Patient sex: M
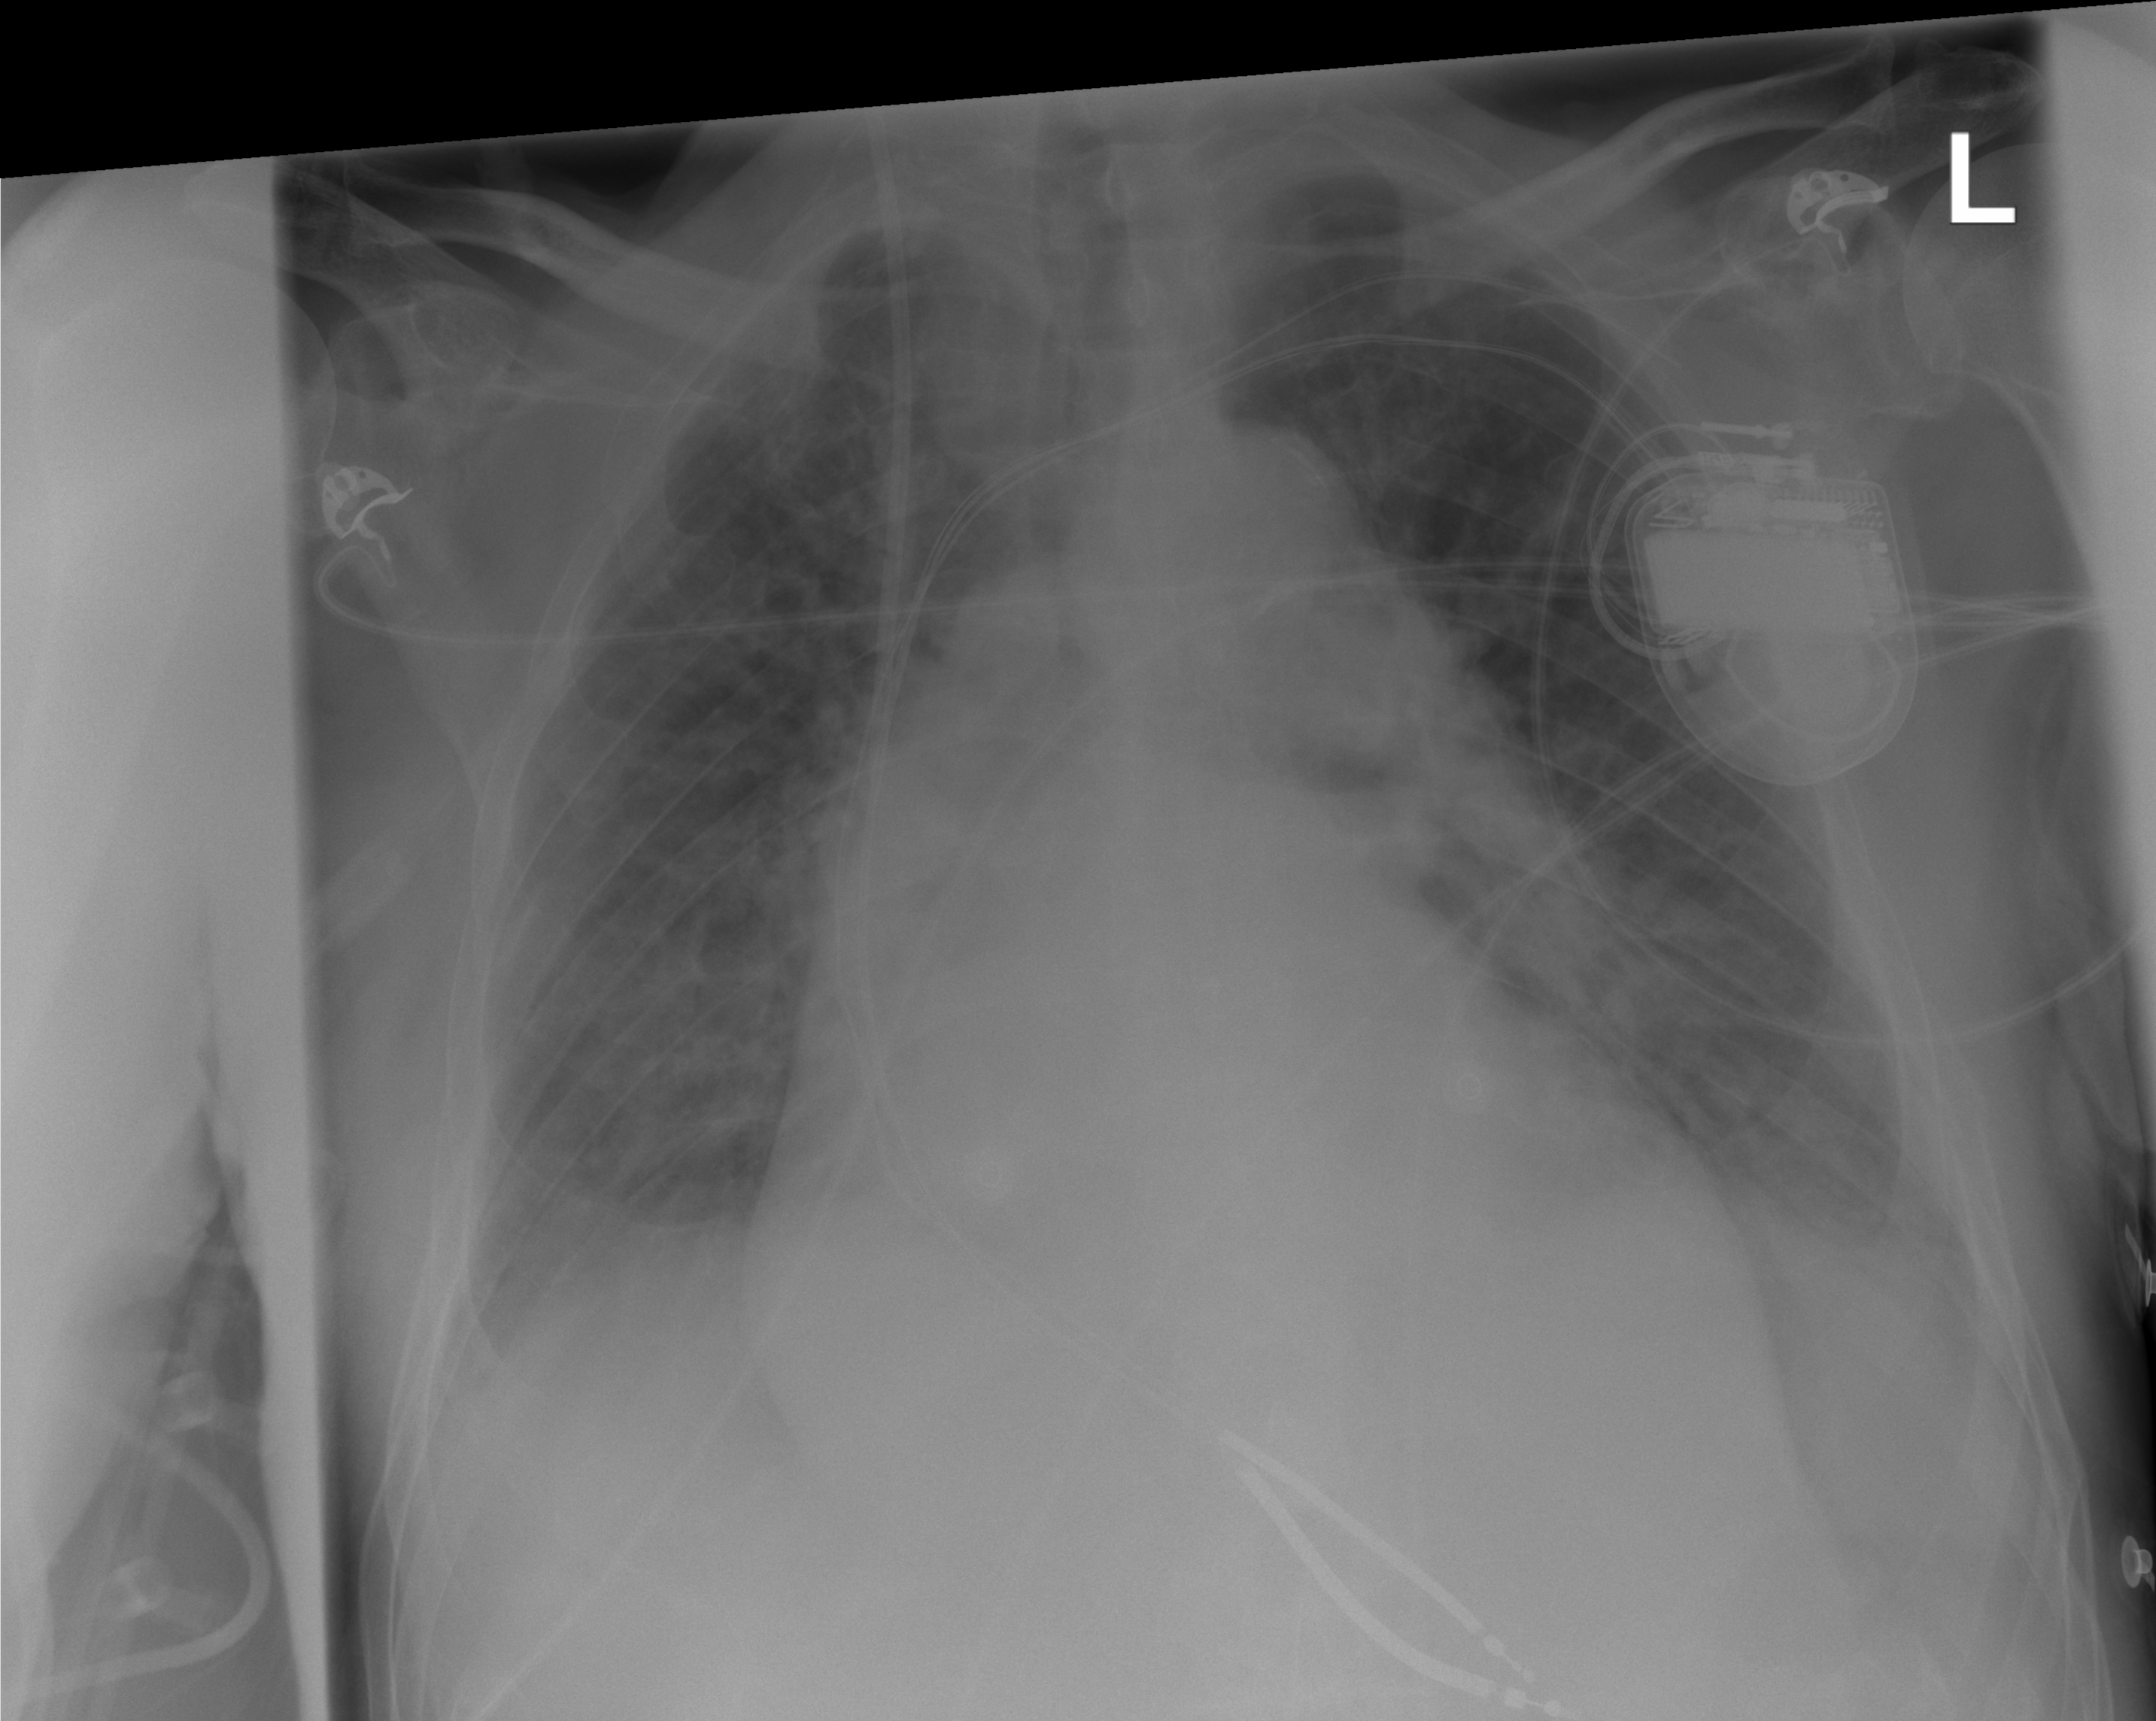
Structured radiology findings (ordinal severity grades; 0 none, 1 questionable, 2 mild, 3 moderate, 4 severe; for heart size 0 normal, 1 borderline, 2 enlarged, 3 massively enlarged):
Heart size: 3
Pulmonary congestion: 2
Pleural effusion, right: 2
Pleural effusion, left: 2
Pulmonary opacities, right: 1
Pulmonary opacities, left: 1
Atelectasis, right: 2
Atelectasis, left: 2